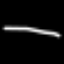
Label: line